Question: There was a requirement, to have data horizontally expanded in the Rows. So I have created Child Row group in Column group of Matrix as shown in this link.
<URL>
It is working fine. And it displays result as below.

Requirement was : Show Thumbnails of images uploaded for a building as above.
But now the problem is, when there will be number of images, this is going to be expanded horizontally.
I want to repeat this Row after 8 or 10 images.
Any Idea how can I achieve this in SSRS ?
Thank you,
Mittal.
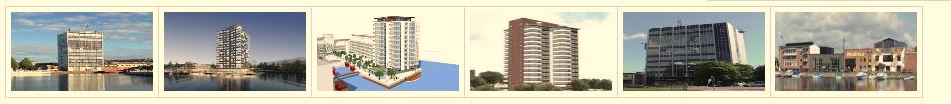
Answer: Not quite sure about your requirement, do you want those images wrap in your report, each row has maximum 8 images? If so, we need to make each 8 images into one group. In this scenario, we can create a list. If you have a index field (like a specific id for each image) in your dataset, we can put in the group expression with this:
=ceiling(Fields!Index.Value/8)
If you don't have this kind of index column, we can make it manually. Embed the custom code below:
'''
Dim CountNumber As Integer = 0
Public Shared Previous as Object
Public Function GroupNumber(ByVal category As Object) As Integer
If Category <> Previous then
CountNumber = CountNumber + 1
Return CountNumber
Else
Return CountNumber
End If
End Function
'''
Then replace the group expression with this:
=ceiling(Code.GroupNumber(Fields!Image.Value)/8)
I have tested in my local environment and it works. But I can't share the screenshot due to low reputation.